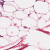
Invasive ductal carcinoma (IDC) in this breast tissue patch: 0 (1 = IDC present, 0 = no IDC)